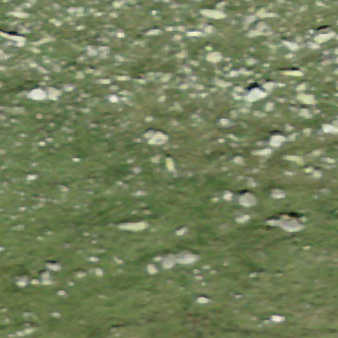
Label: other